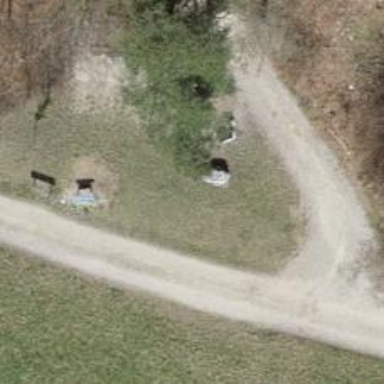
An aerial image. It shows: Memorial site with historic significance.